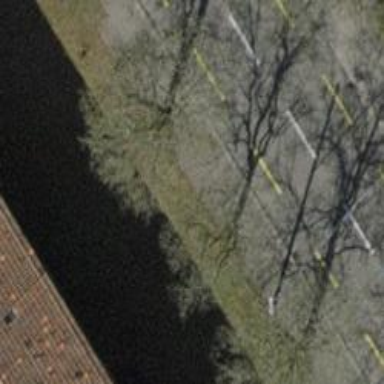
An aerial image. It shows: Sidewalk along the footway.